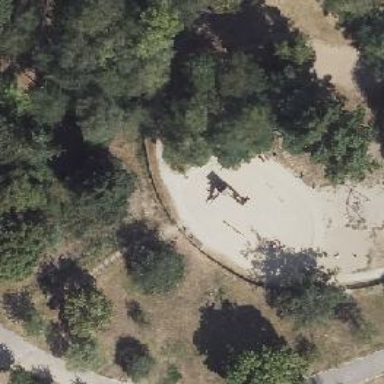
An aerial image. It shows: Playground with slide.